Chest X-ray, PA view. Patient: 56 years old, sex F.
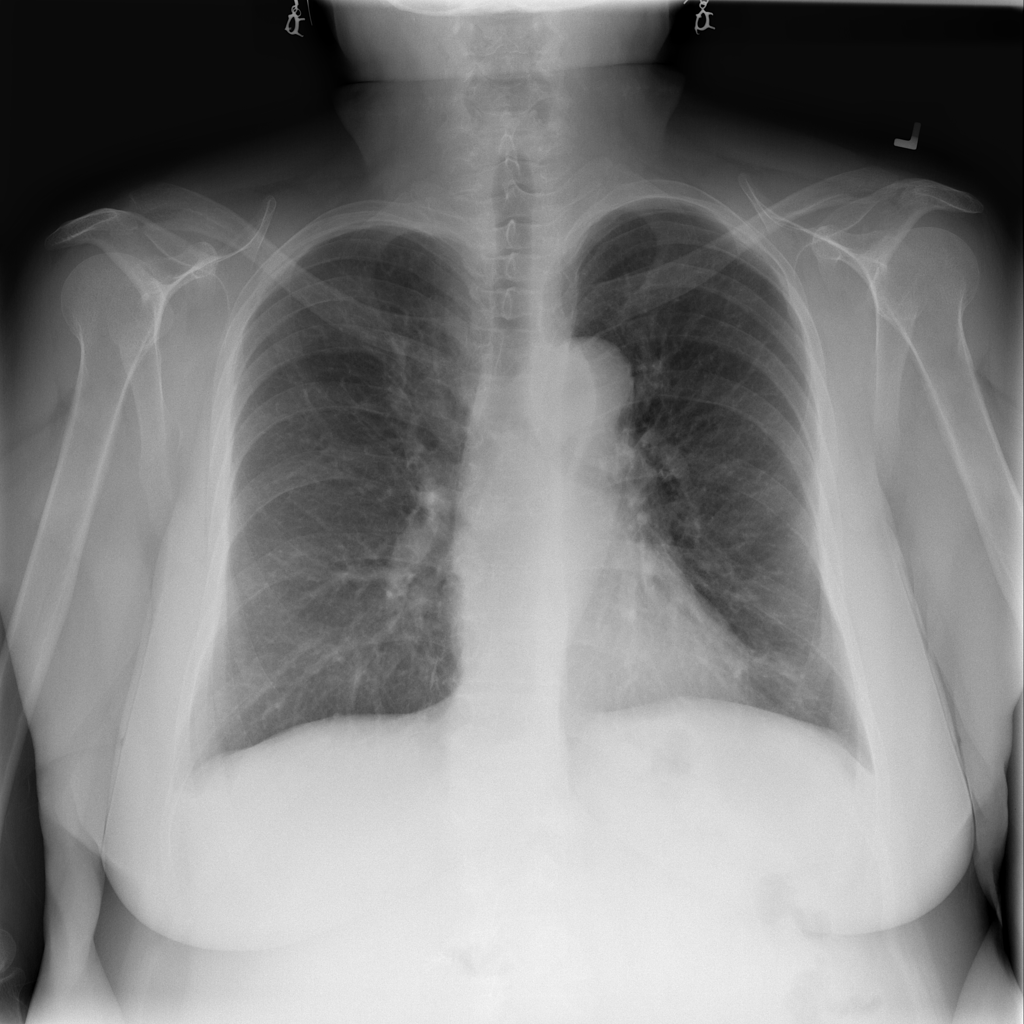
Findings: No Finding